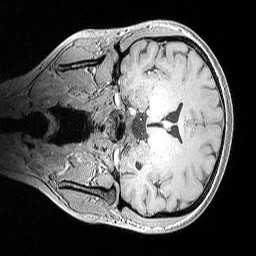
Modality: MP2RAGE
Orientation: coronal
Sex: female
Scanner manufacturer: siemens
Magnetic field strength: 3 T
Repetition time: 5 s
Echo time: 0.00292 s